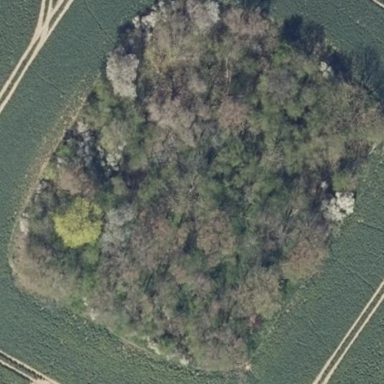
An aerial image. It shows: Forest area.